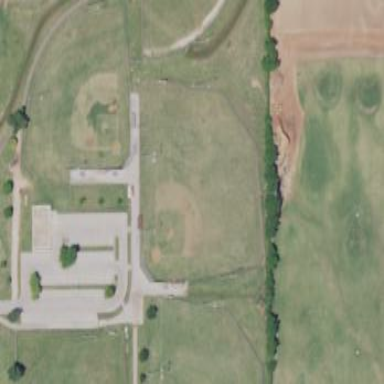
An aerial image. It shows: Baseball pitch for leisure land.